Chest X-ray. View position: PA
Patient age: 40
Patient sex: F
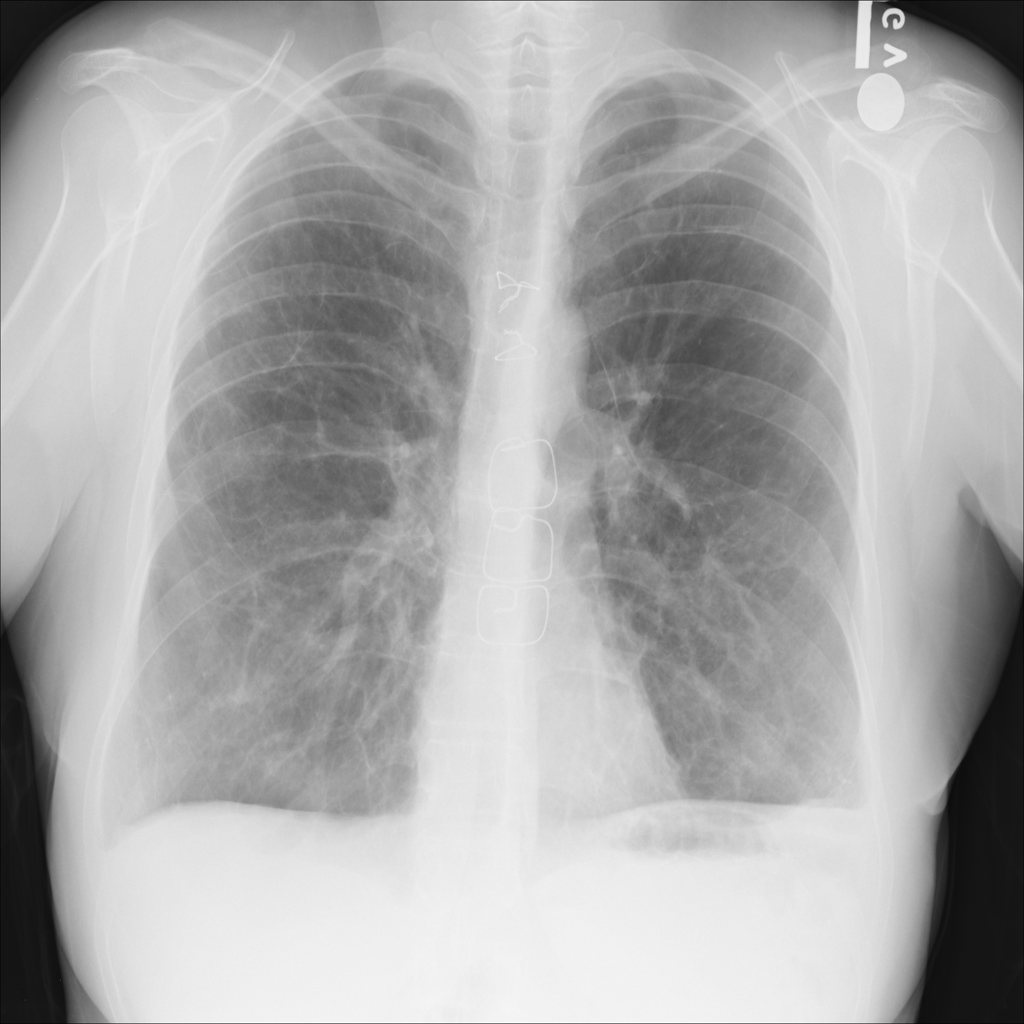
Finding: Pneumothorax